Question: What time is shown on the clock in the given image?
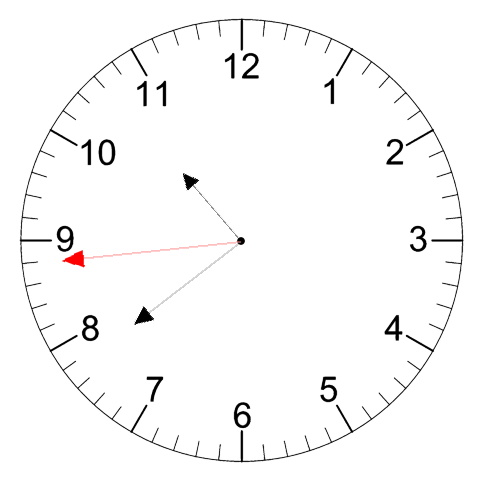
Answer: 10:38:44